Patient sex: F
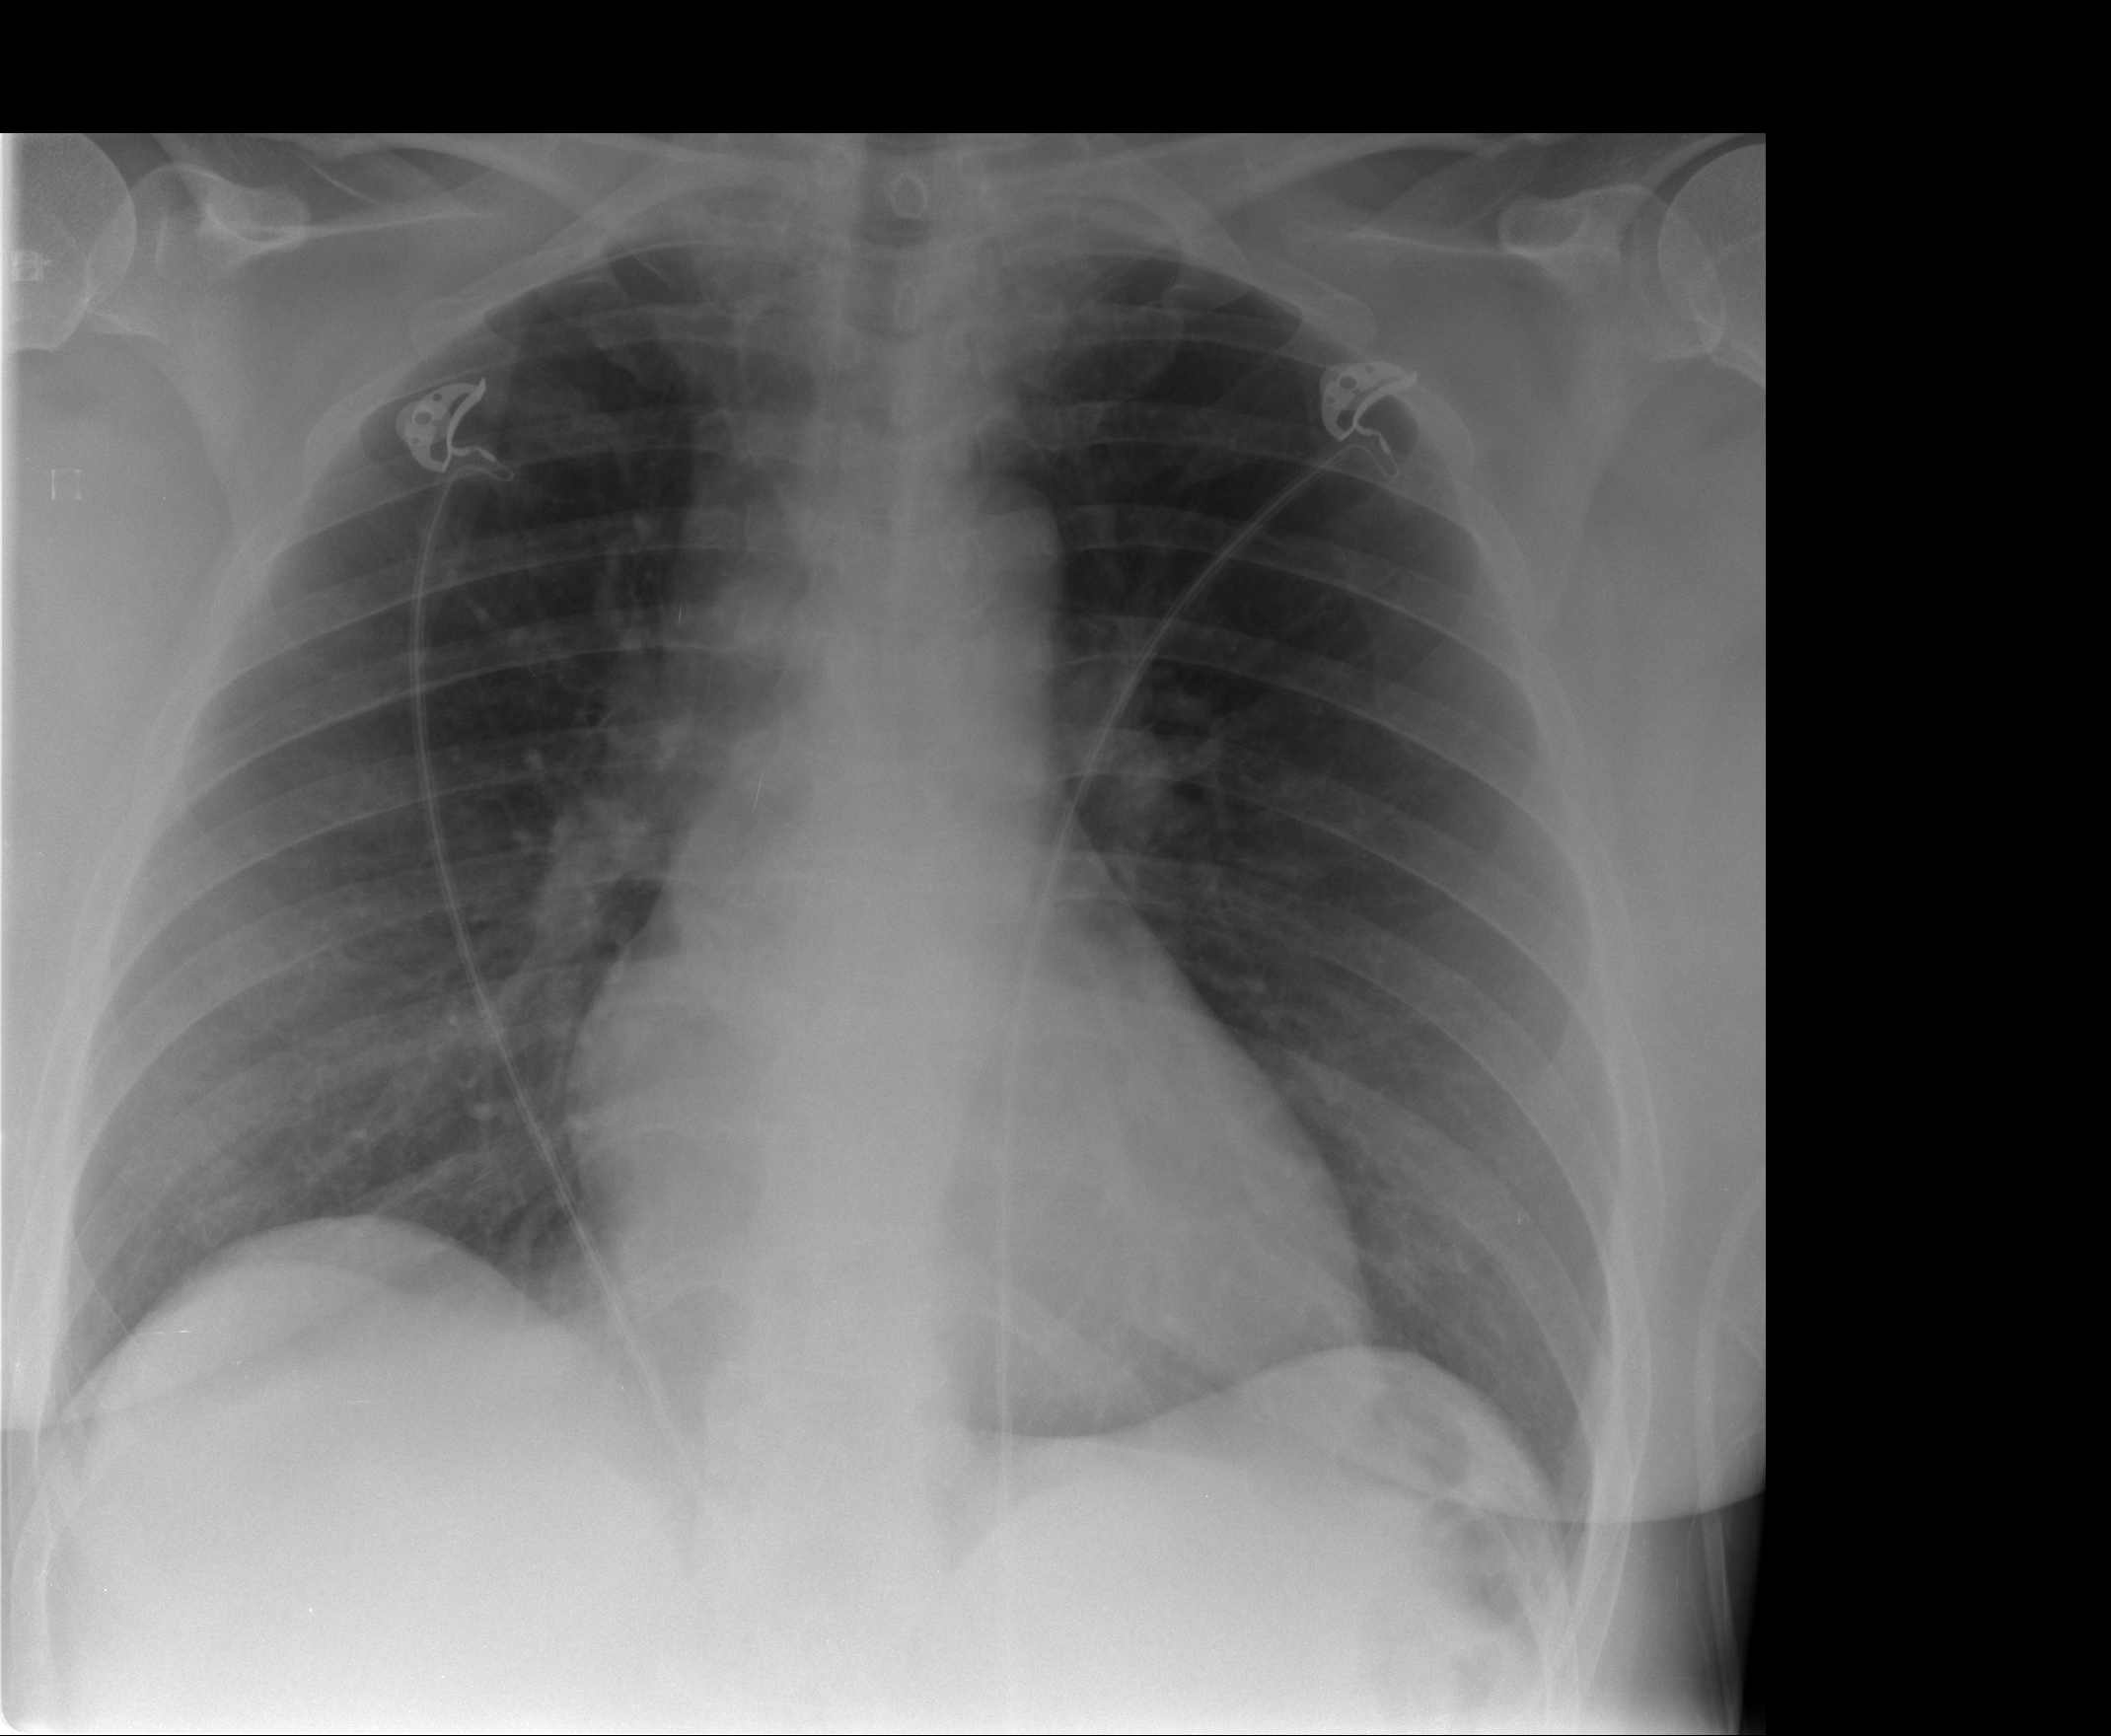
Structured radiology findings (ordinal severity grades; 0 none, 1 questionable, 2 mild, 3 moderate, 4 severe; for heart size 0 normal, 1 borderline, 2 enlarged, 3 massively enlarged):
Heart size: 0
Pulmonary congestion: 0
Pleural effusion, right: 0
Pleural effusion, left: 0
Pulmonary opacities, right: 0
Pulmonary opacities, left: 0
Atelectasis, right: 1
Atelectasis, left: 0